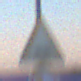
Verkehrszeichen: UnebeneFahrbahn
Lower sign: UeberholverbotKraftfahrzeuge
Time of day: SunriseSunset
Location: Outdoor (Nature)
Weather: Clear
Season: NotSpecified
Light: Natural